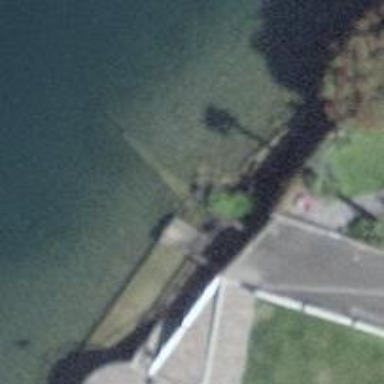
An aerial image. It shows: Concrete path on boardwalk bridge.